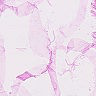
Metastatic tissue present: no